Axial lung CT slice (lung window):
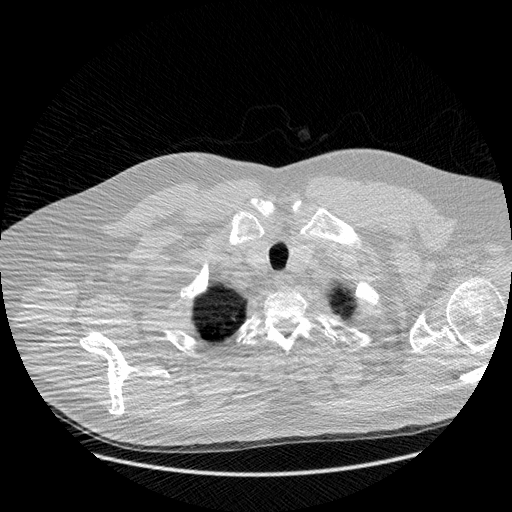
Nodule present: no